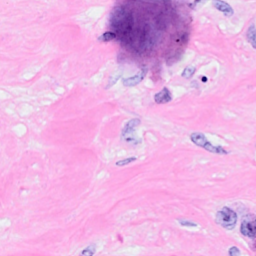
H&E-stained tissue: Breast